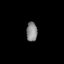
Tissue: prostate
Cell type: T cells
Senescence score: 0.3619
Nuclear area (px): 207
Mean DAPI intensity: 135.382